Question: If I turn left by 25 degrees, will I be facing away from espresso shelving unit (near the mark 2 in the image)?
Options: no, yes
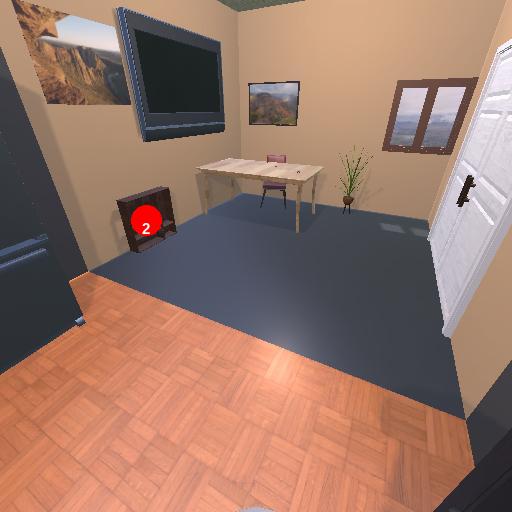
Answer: no